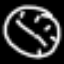
Label: clock